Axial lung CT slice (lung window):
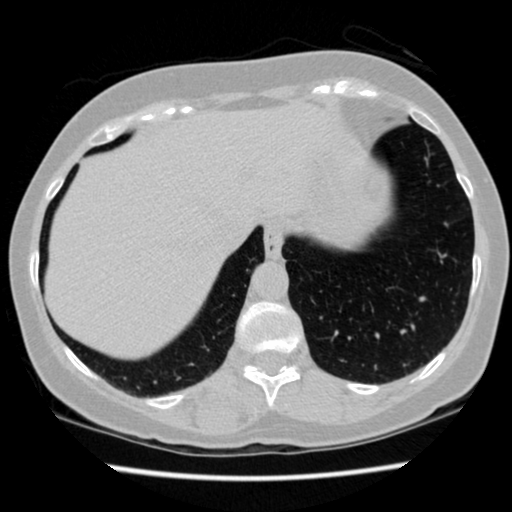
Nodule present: no